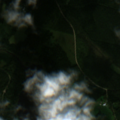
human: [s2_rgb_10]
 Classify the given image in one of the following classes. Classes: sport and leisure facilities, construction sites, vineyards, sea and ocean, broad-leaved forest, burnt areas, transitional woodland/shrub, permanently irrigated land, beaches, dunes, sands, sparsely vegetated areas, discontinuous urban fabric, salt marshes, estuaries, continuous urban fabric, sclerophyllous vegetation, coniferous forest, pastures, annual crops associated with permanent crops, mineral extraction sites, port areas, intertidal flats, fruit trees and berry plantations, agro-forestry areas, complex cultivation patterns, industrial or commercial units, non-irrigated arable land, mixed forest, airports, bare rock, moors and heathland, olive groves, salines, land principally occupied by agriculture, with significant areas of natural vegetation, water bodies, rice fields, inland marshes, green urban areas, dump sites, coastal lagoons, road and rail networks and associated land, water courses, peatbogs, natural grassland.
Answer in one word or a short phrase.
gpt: broad-leaved forest, coniferous forest, mixed forest, water bodies